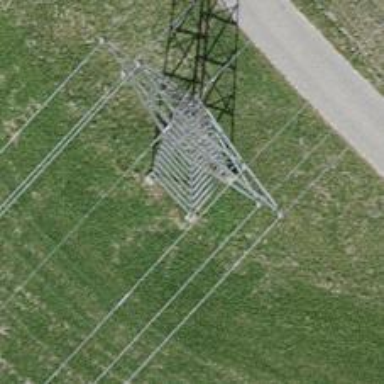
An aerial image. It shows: Towering power structure.